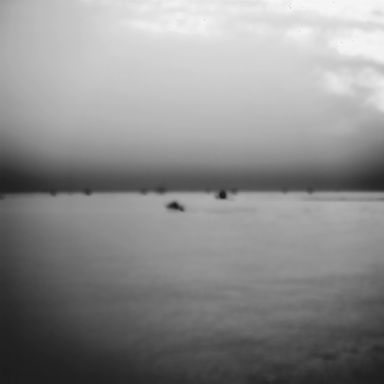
There are eight objects shown in the infrared image, including a canoe, and seven bulk_carriers.